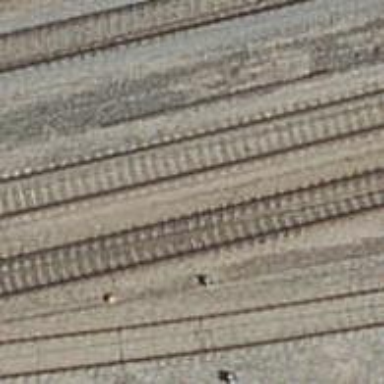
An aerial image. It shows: Railway with electrified contact lines.